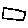
Label: square